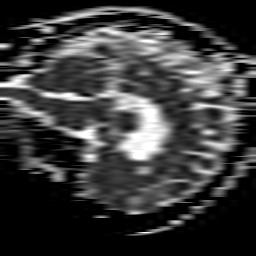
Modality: ADC
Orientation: sagittal
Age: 20
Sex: male
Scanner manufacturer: philips
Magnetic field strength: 1.5 T
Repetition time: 3.365 s
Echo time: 0.09255 s